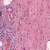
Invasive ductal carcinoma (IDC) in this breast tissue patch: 0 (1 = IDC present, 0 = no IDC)